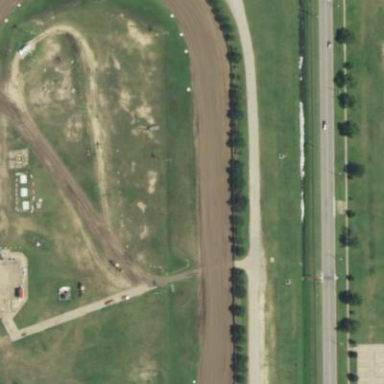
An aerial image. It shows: Track on dirt surface within leisure land.